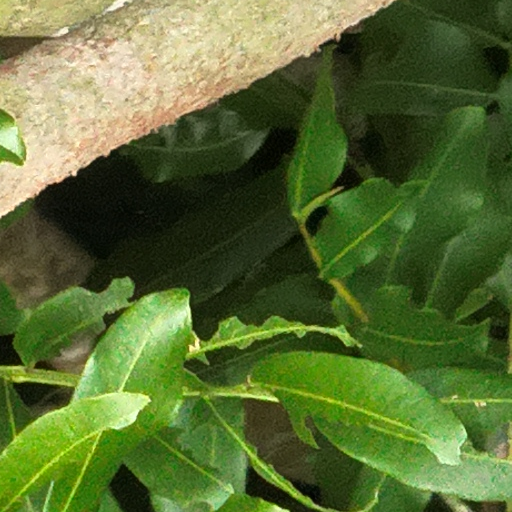
Species: Dipteryx oleifera
GBIF accepted scientific name: Dipteryx oleifera
Crown area (m\u00b2): 207.825